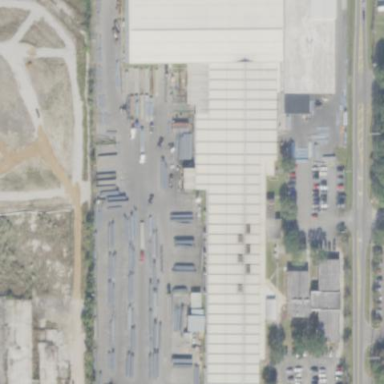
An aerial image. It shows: Industrial area dedicated to manufacturing.